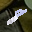
Label: 8